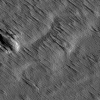
Atmospheric dust classification: not_dusty